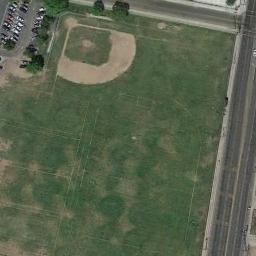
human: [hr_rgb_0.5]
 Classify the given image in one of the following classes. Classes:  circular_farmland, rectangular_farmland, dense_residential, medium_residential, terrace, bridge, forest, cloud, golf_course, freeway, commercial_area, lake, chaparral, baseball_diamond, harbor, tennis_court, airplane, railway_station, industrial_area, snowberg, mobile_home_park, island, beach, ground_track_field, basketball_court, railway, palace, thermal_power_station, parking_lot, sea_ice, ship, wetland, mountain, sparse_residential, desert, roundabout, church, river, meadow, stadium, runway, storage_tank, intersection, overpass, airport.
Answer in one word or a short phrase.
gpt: baseball_diamond